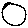
Label: circle